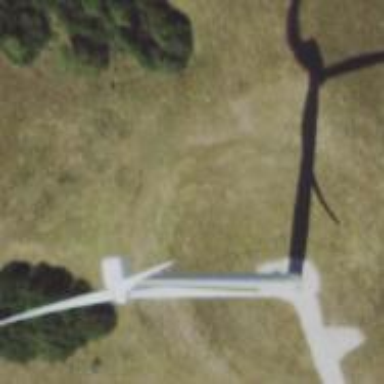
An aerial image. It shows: Wind generator powered by horizontal-axis wind turbine.